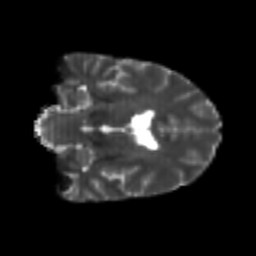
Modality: T2w
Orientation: coronal
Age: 23
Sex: female
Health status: healthy
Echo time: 0.074 s